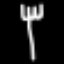
Label: fork